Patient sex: F
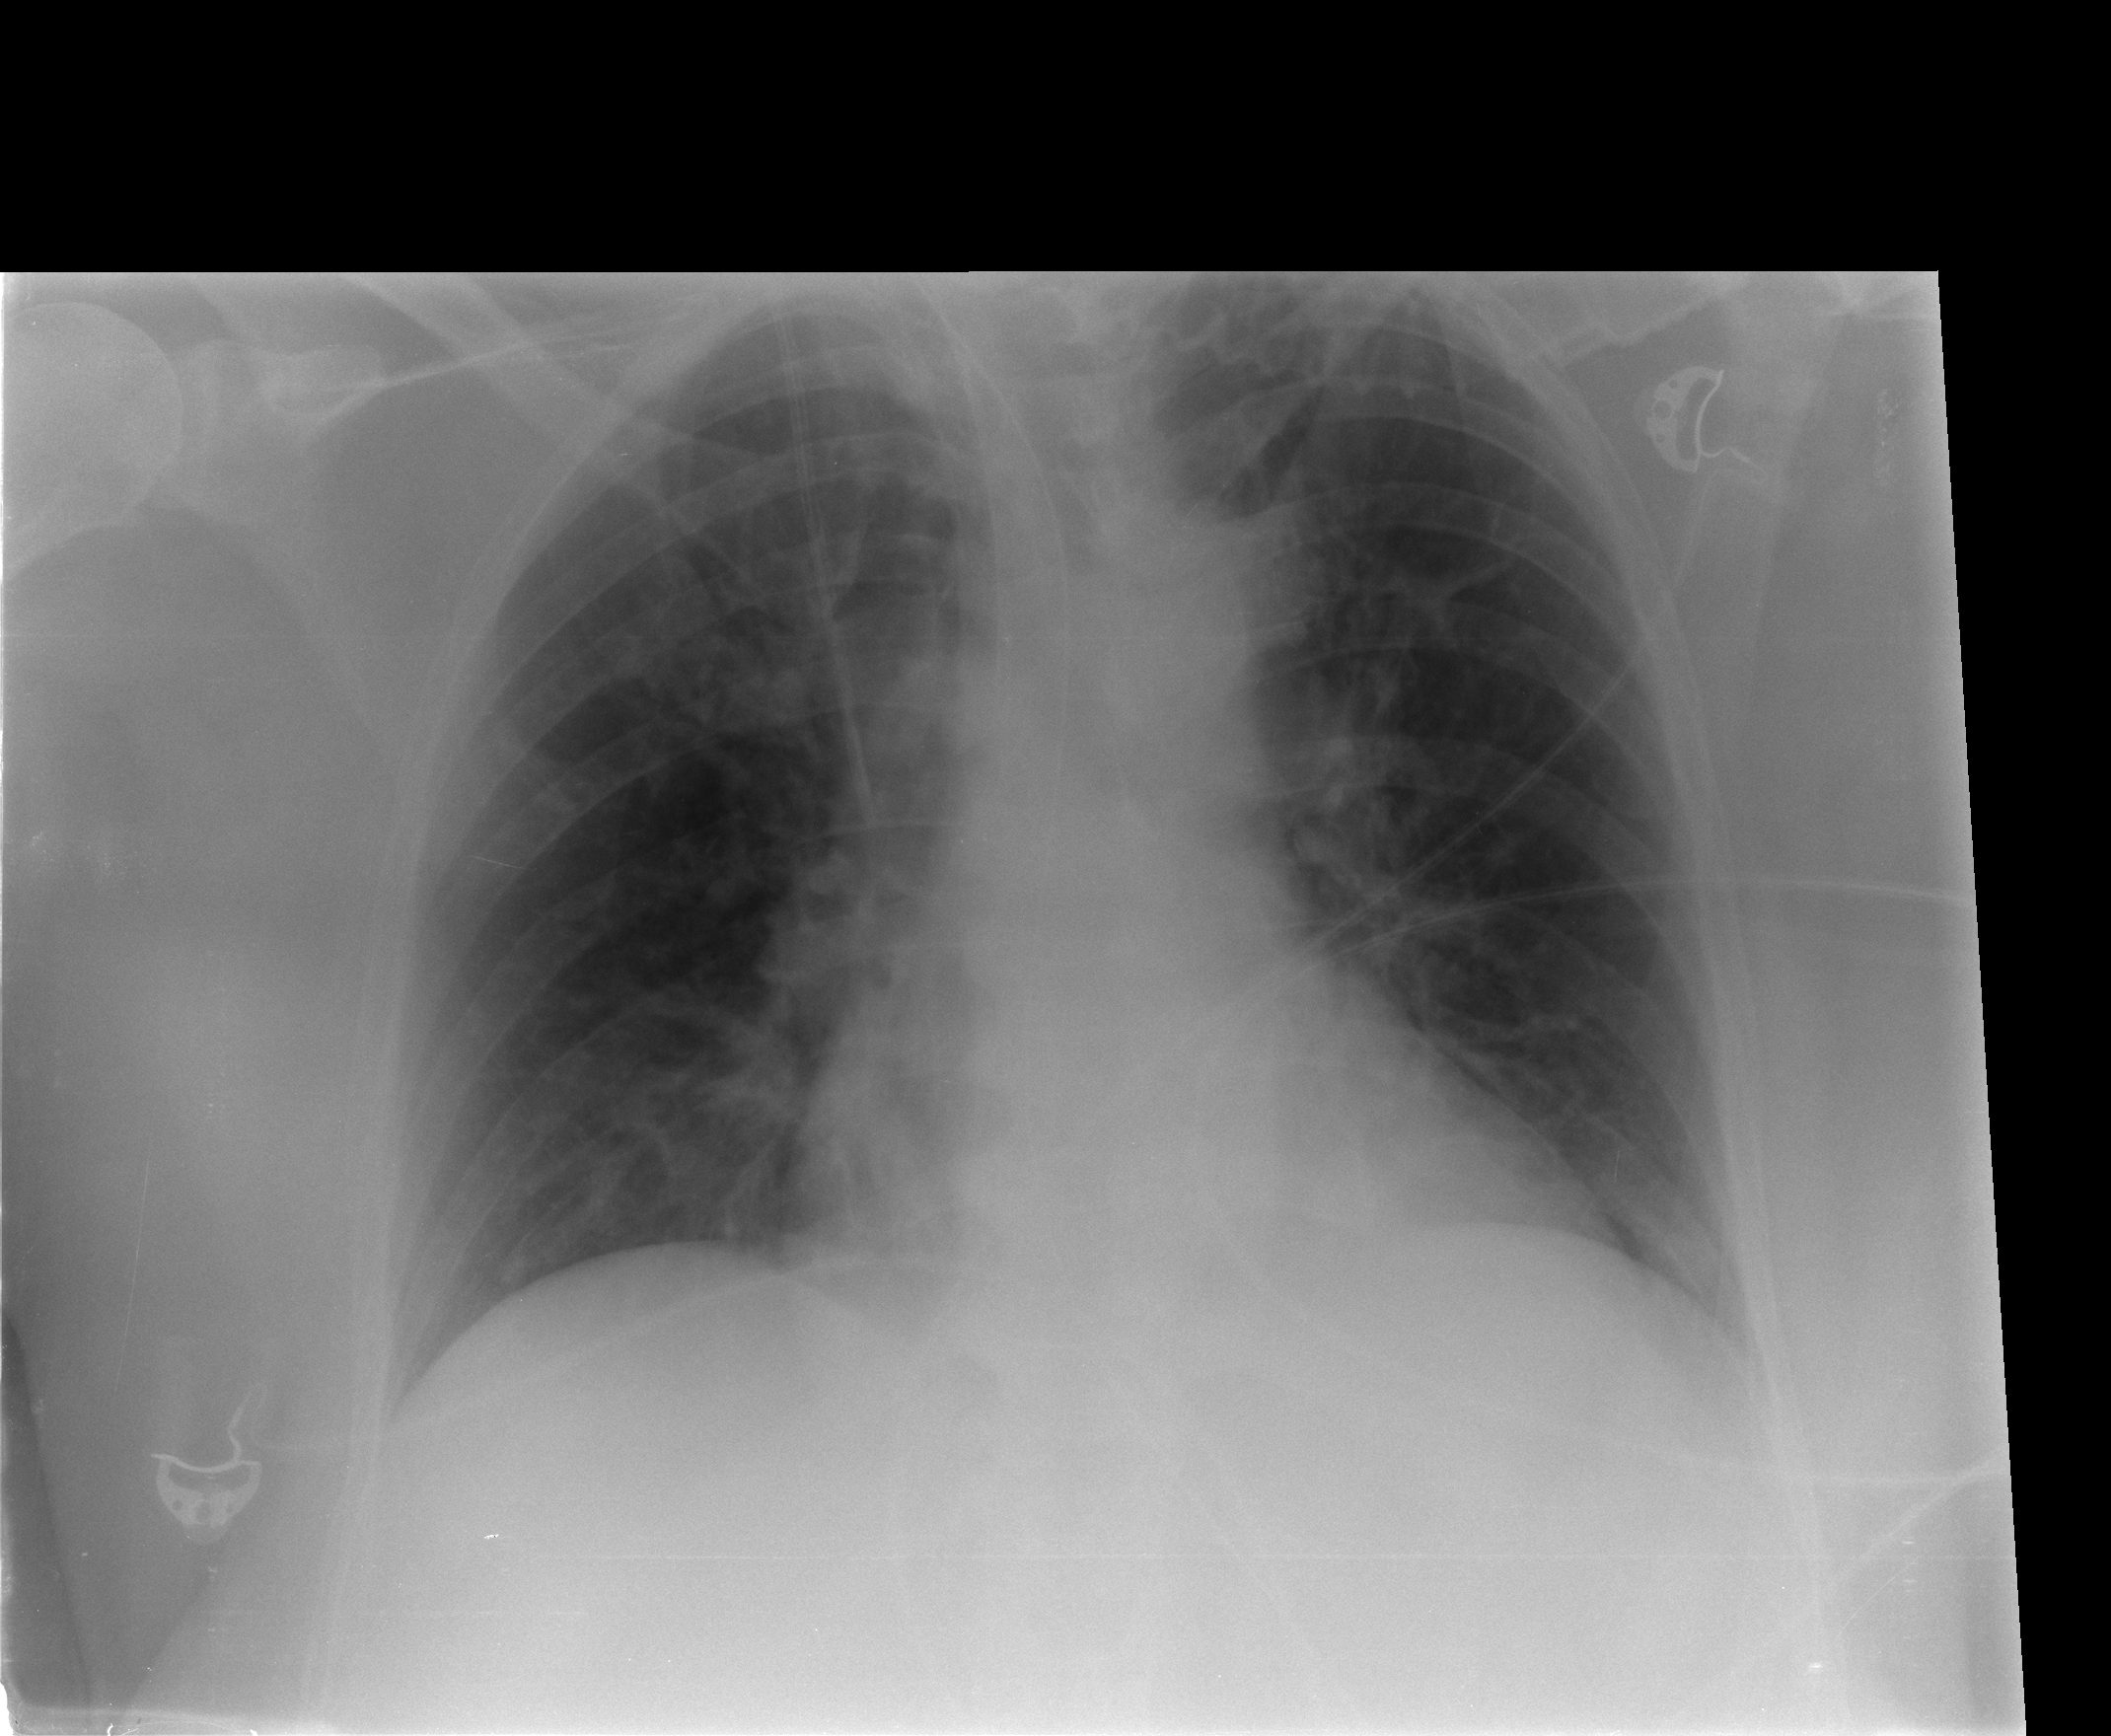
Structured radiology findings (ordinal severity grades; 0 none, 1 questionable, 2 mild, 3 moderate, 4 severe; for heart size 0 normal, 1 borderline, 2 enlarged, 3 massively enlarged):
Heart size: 0
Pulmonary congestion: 1
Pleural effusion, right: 0
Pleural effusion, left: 0
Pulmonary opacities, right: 0
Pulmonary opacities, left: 0
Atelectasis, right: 0
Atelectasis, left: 0